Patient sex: M
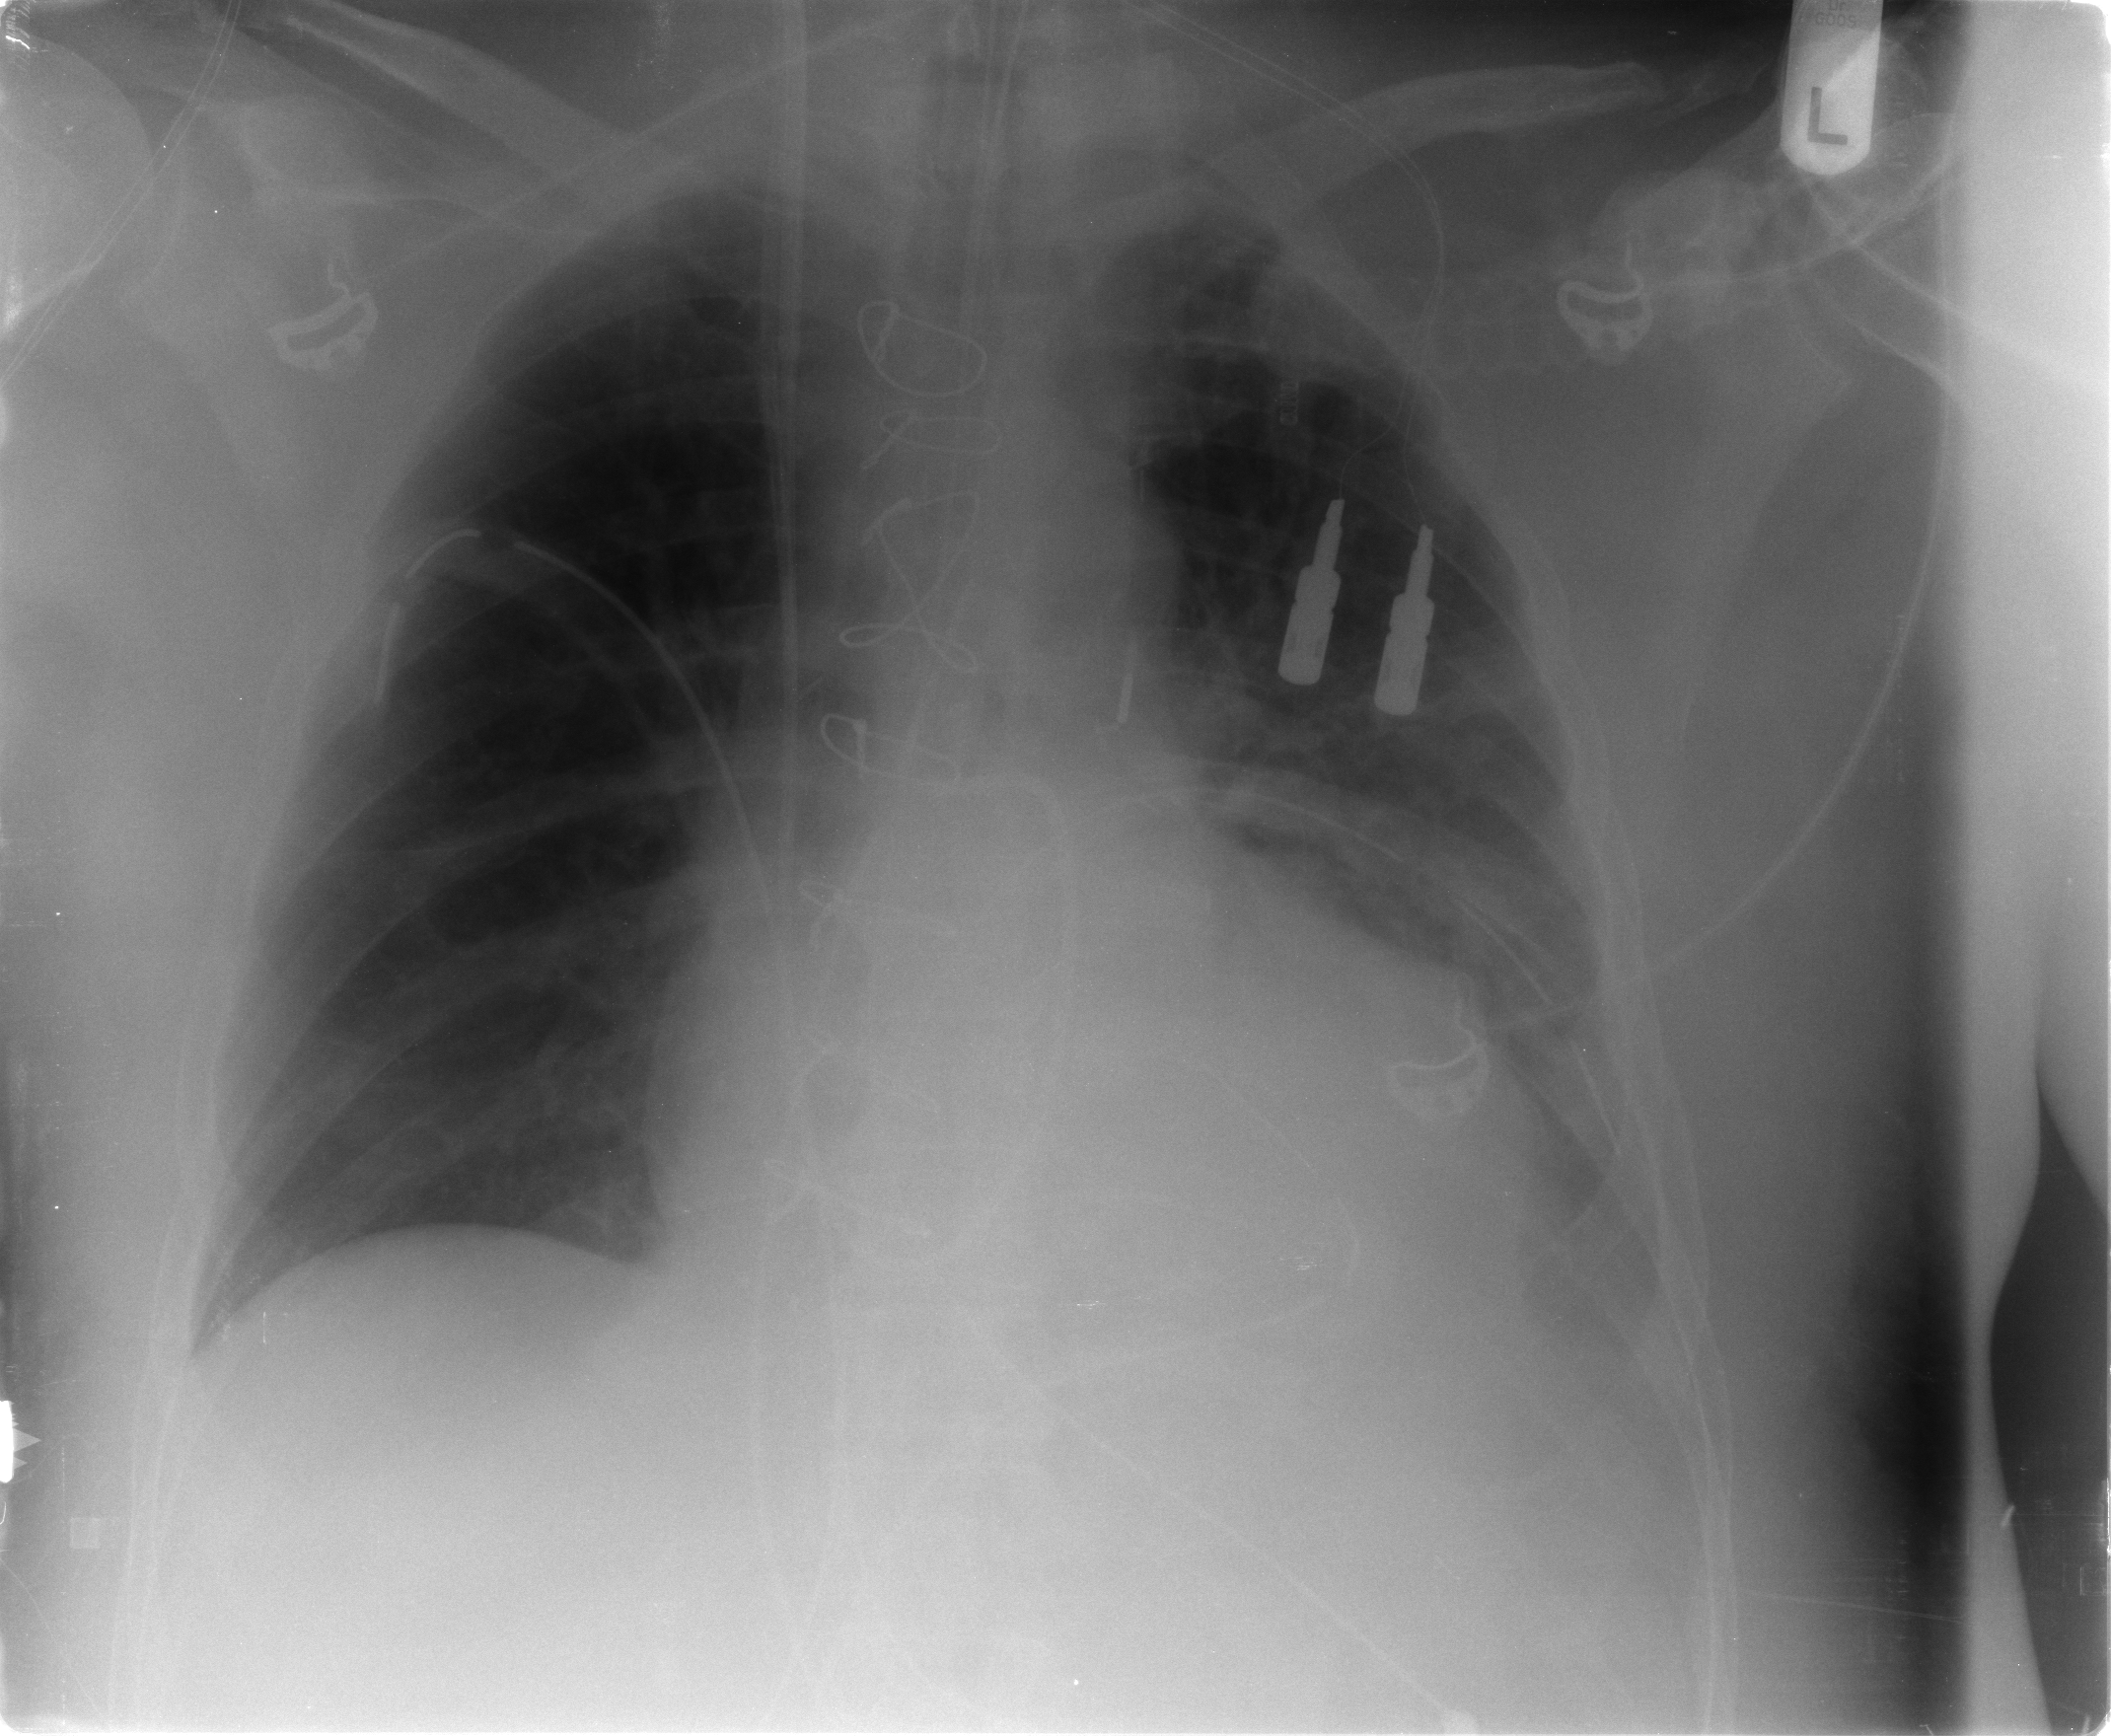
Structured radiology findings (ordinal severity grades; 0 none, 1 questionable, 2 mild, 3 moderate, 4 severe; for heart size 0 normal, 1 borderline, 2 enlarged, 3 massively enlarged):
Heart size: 2
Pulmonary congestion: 2
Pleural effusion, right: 0
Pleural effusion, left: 2
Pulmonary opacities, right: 0
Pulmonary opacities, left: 0
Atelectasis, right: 0
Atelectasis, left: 2